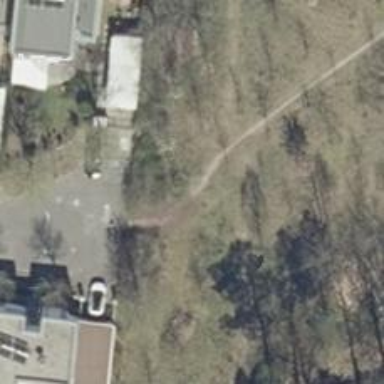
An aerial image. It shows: Ground path.